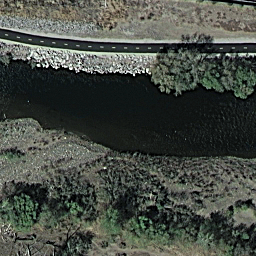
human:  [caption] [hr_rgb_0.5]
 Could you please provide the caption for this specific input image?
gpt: It is a river with black water and a road on one bank of the river .

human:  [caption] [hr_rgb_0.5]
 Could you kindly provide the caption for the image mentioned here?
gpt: Lots of green plants flourish on one bank of a river with a road on the other side .

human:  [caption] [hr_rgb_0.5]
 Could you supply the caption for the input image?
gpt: A river with a road on one bank and plants on the other side .

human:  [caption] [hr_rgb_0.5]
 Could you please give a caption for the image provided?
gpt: Green plants flourish on one bank of a river with a road on the other side .

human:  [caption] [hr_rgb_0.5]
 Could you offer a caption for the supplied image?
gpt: A river with black water go through the area with some plants on one bank and a road on the other side .